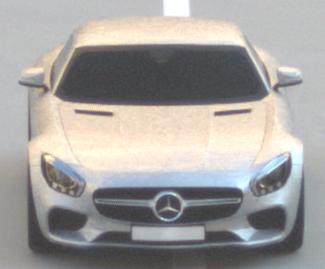
Make: Mercedes-Benz
Model: AMG GT Coupé
Detailed model: AMG GT (190) Coupé
Model produced from: 2014/10
Model produced until: 2017/01
Doors: 2
Color: white
Road condition: dry road
Daytime: morning or afternoon
Contrast: low contrast